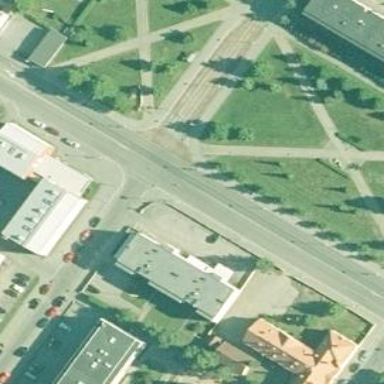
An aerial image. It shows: Crossing on the road.